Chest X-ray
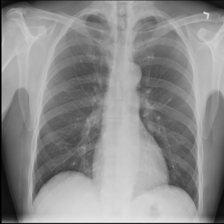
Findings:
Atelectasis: negative
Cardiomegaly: negative
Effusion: negative
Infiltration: negative
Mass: negative
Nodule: negative
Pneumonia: negative
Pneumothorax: negative
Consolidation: negative
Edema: negative
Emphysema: negative
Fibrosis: negative
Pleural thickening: negative
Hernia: negative